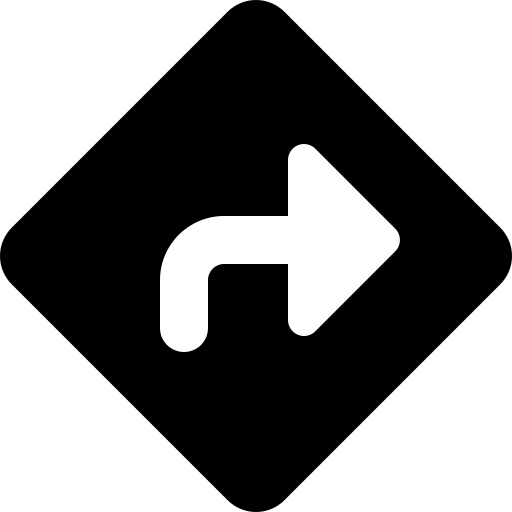
Tags: icon, FontAwesome, fa-icon, solid, diamond, turn, right